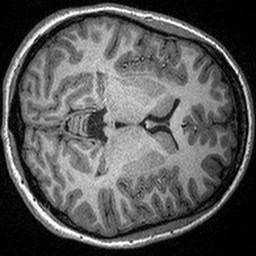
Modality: T1w
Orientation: axial
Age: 19
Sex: female
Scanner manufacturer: siemens
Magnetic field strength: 3 T
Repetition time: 2.3 s
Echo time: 0.00298 s